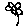
Label: flower